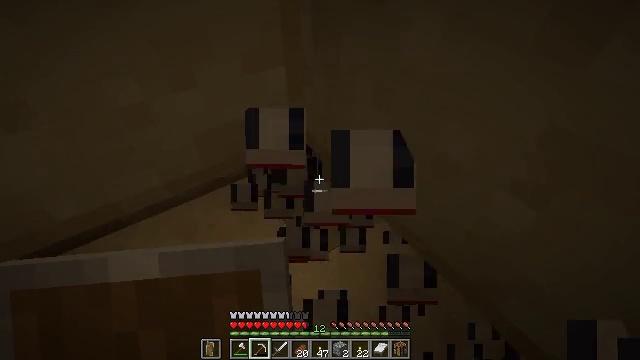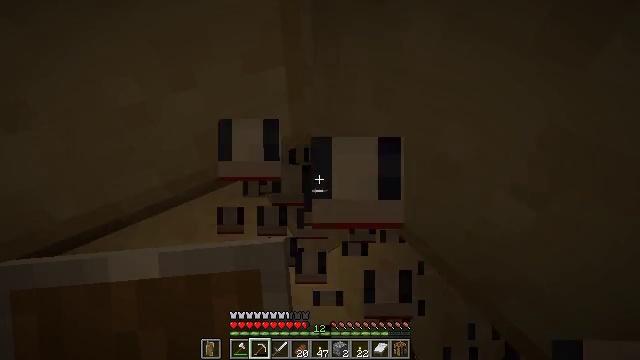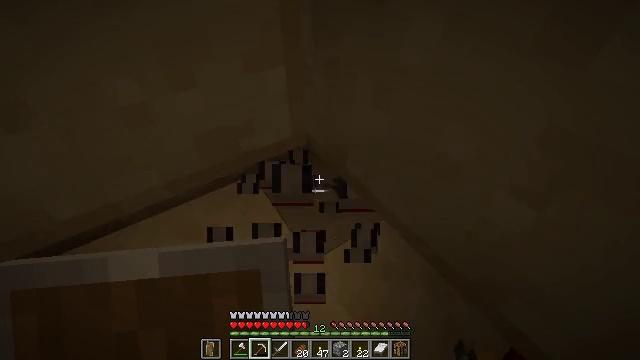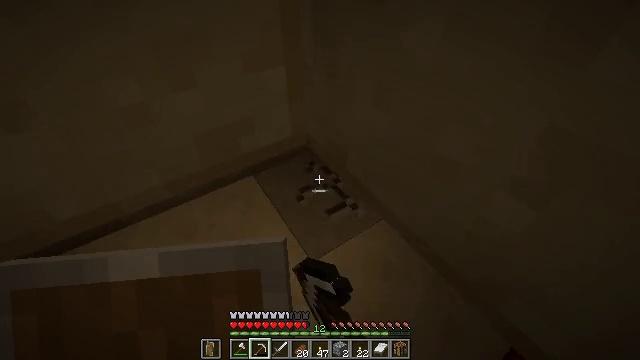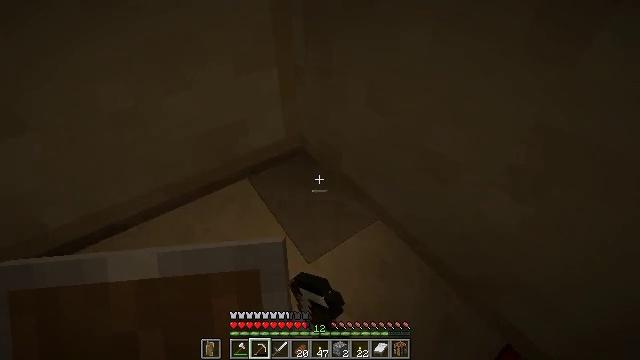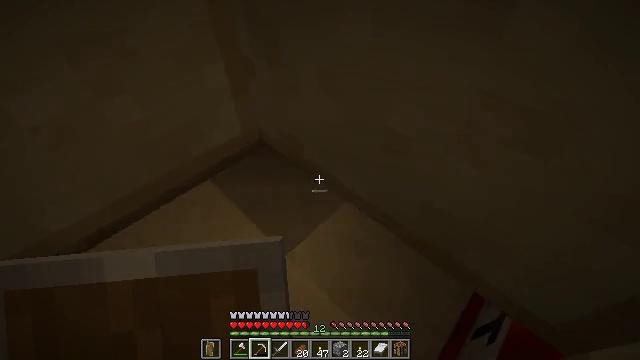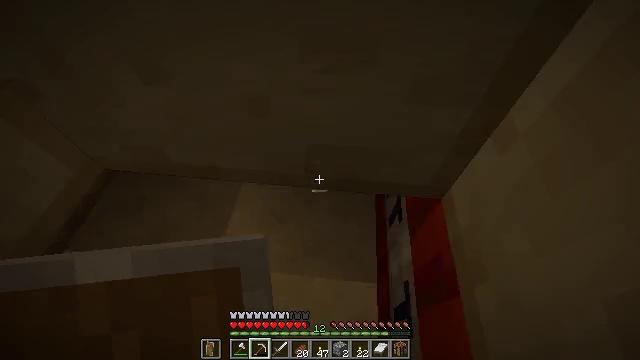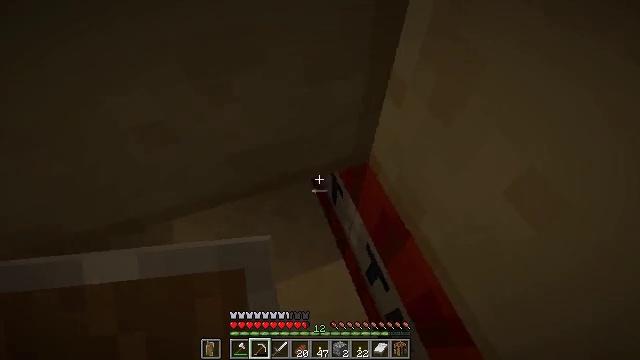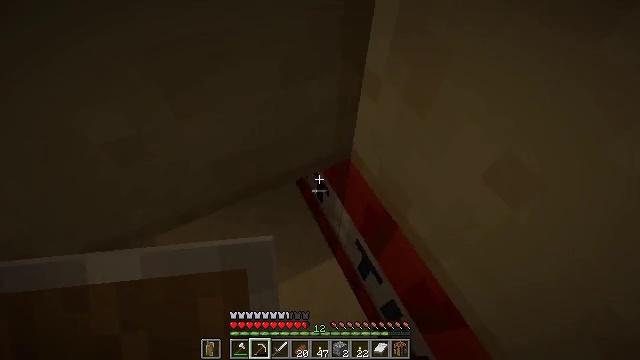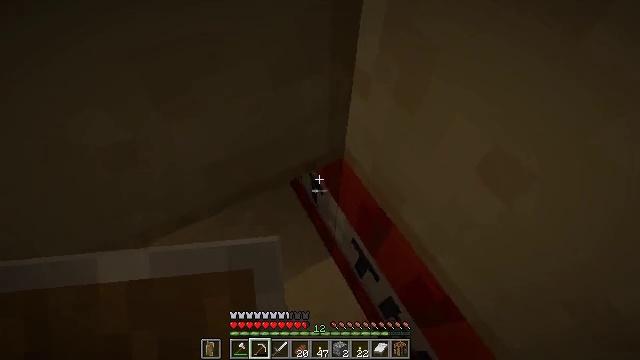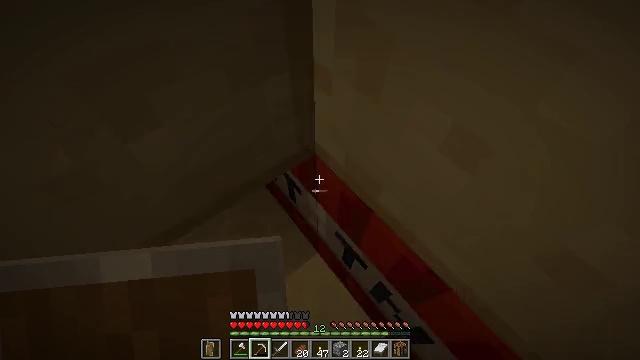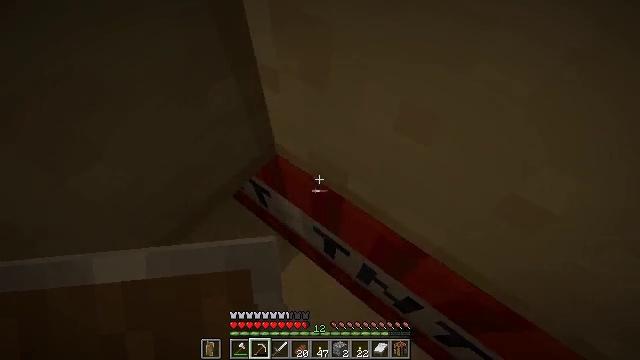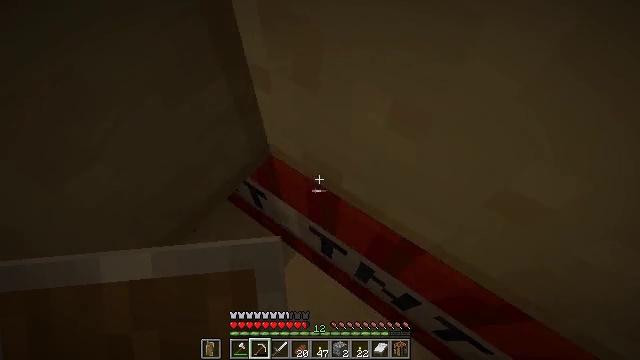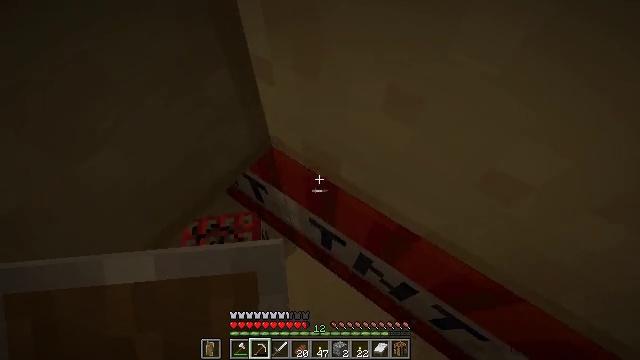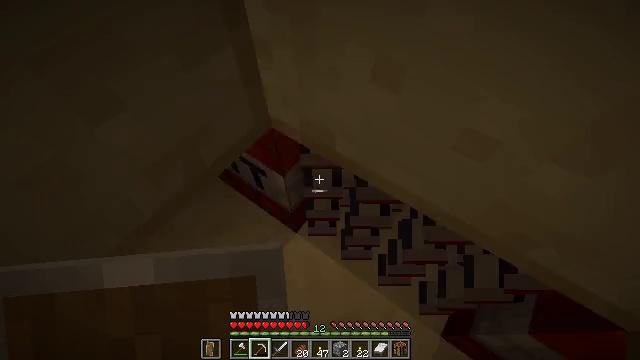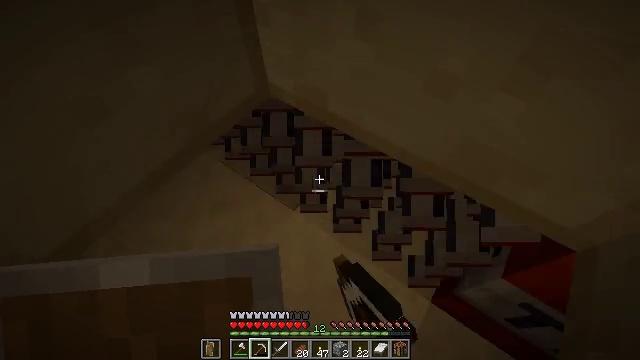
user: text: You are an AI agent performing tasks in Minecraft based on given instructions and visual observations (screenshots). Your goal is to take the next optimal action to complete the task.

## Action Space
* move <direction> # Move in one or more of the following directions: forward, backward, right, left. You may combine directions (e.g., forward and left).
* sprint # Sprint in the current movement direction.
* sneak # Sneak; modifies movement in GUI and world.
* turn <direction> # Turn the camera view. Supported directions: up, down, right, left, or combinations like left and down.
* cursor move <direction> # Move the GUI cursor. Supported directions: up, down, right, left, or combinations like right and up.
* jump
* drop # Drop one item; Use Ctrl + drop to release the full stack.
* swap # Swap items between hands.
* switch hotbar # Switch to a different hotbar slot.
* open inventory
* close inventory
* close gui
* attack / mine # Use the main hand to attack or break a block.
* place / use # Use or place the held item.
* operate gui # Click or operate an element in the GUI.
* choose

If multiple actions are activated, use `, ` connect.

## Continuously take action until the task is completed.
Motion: motion action
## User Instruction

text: Destroy the TNT to retrieve it.
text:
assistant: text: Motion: no_op
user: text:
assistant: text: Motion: attack / mine
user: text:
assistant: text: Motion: attack / mine
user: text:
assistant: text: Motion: turn right
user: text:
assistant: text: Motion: turn right and down
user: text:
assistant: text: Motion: turn right and down
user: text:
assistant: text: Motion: turn right and down
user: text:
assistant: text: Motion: turn right
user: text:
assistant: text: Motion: turn right
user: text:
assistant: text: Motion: turn right
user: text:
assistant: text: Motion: turn right
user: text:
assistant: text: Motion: turn right
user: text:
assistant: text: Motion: move back
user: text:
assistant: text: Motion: move back, attack / mine
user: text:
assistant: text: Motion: move back, attack / mine
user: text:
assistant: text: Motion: no_op
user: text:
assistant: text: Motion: turn right
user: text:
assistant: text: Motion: turn right
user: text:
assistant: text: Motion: turn right and up
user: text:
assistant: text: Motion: turn up
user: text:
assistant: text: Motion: turn up
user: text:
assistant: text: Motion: turn left and up
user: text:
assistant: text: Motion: turn left and up
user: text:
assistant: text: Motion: attack / mine
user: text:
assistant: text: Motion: turn right, attack / mine
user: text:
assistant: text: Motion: turn right and down
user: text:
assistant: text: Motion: turn right and down
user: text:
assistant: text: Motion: turn right and down
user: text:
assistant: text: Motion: no_op
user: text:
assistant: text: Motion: attack / mine